Question: Inside a directive I am trying to get a list of all event names that can potentially be captured by the given scope.
When observing the scope object, I can see that there is a '$$listeners' property, which contains a single function, and a '$$listenersCount' property, which does in fact seem to contain a list of events which I have defined that are relevant to the given scope.

I am listening to most of these events on child scopes of the one that is displayed, so I'm assuming this is a list off all events "passing through" the given scope, not events which the specific scope is listening to. I'm unsure what the numbers mean, though.
I can't find any documentation on these properties so I am assuming they are an internal thing that shouldn't be used for this specific purpose.
Are there any other ways of retrieving a list such as this or do you think it's safe to use despite the lack of documentation?
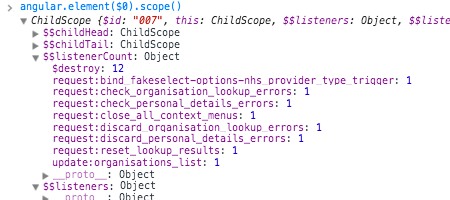
Answer: Let's first consider using $$listeners. Like <URL> quoted in his comment:
> To prevent accidental name collisions with your code, Angular prefixes names of public objects with $ and names of private objects with $$. Please do not use the $ or $$ prefix in your code.<URL>
So $$listeners is private to angular. It has no documentation and can introduce a breaking change at any moment without notice. Also it's not exactly what you want. By looking at the code of <URL> we can see that, like you guessed, $$listenerCount bubbles up the scope to its $parent, all the way to root. The numbers are a count of how many listeners are listening to that one event. You might be able to get away with using $$listeners if you were developing some internal tool to debug events, but using in a production site would not be the wisest thing.
---
So what would be a documented way to achieve this? Angular provides a <URL>. Using these tools we can create a configuration that will capture each instance of $on being called:
'''
.config(function ($provide) {
function wrap(oldFn, wrapFn) {
return function () {
return wrapFn.bind(this, oldFn)
.apply(this, arguments);
}
}
$provide.decorator('$rootScope', function ($delegate) {
var proto = Object.getPrototypeOf($delegate);
proto.$on = wrap(proto.$on, function ($on, name, listener) {
var deregister = $on.call(this, name, listener);
console.log(this, name, listener, deregister);
return deregister;
});
return $delegate;
});
});
'''
Here I have logged each time $on is called. The $scope is the 'this' variable, 'name' and 'listener' are the arguments passed to $on, and 'deregister' is the return value. Note that his requires ES5's <URL>, and will add overhead each time $on is called.
From here, getting the potential event listeners is easy. Instead of console.log, you could place them into a map, or hook into specific ones. You could also wrap the listener or delistener and do additional work every time they get called. Here is an <URL>.
This is better than using $$listeners, because $$listeners can change in any way, at any time. $on on the other hand, is a published API. It will be far more stable, and it will not change without a "Breaking Change" notification in angular's changelog and is the safer choice, even though it uses more anomalous tools.